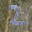
Label: 2